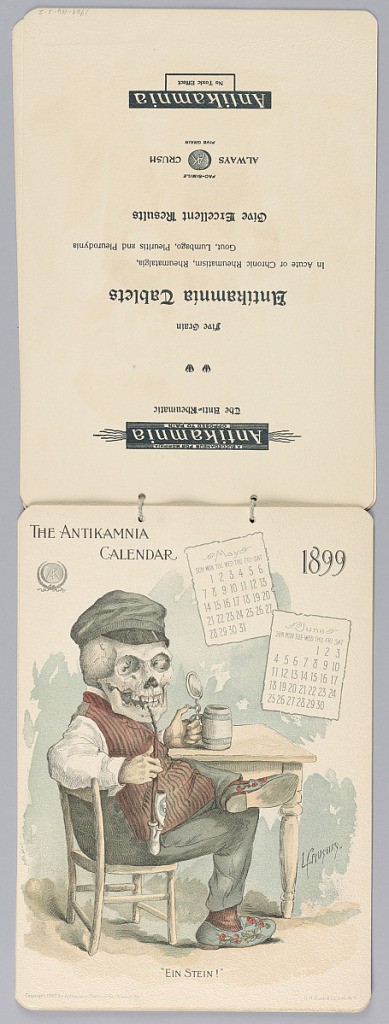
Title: The Antikamnia Calendar, May and June, 1899: "Ein Stein!"
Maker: Louis Crusius, American, 1862 - 1898
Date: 1898
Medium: Chromolithograph on paper with string binding
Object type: Calendar
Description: May and June, 1899.